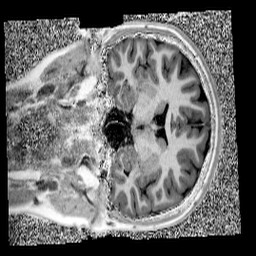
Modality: UNIT1
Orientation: coronal
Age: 13
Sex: female
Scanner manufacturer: siemens
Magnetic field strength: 3 T
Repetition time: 4 s
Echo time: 0.00299 s